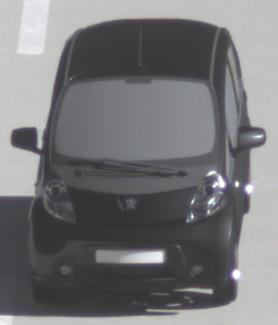
Make: Peugeot
Model: iOn
Detailed model: iOn
Model produced from: 2010/12
Model produced until: 2013/02
Doors: 5
Color: black
Road condition: wet road
Daytime: morning or afternoon
Contrast: high contrast